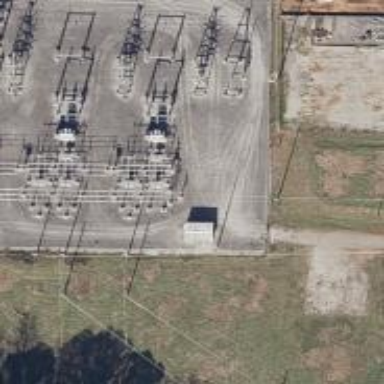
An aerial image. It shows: Switch for power supply.